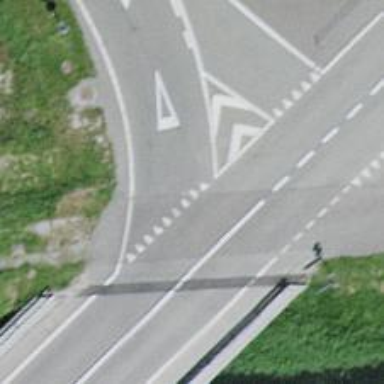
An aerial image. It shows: Road with "give way" sign.